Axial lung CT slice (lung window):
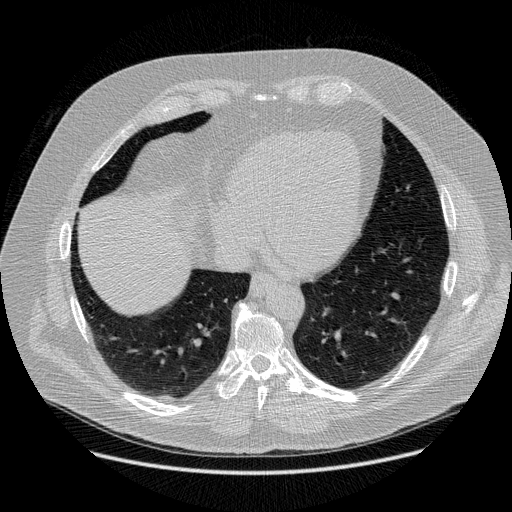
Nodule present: no